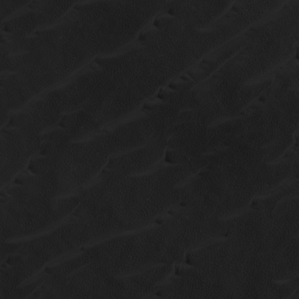
Label: non_frost